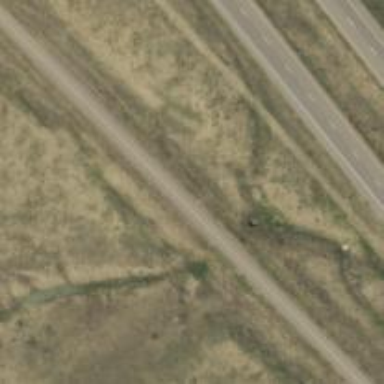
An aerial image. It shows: Paved tertiary road.